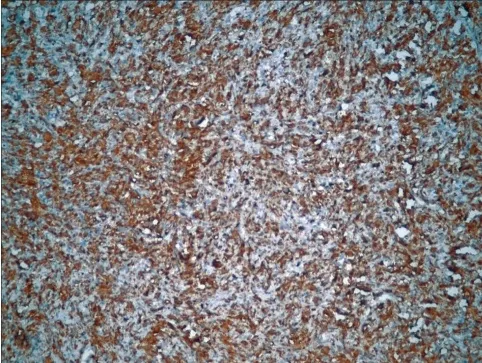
Diffusely GFAP reactive tumor cells along with focal isolated ganglion cells being positive with synaptophysin.
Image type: pathology (immunostaining)